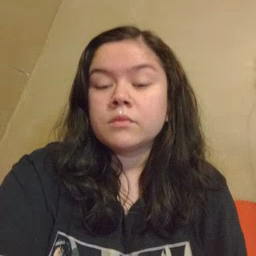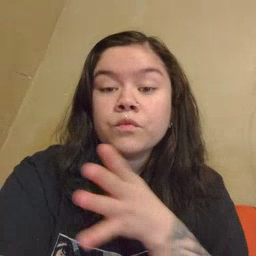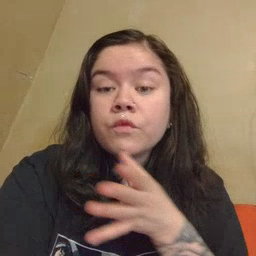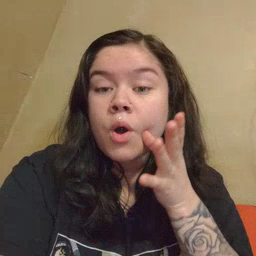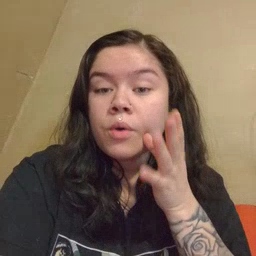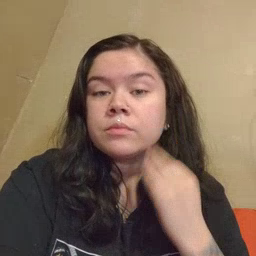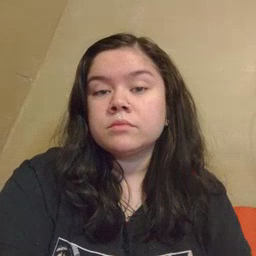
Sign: farm